Question: I am curious how this can happen ?
my command was only
'''
get-process
'''
the process is running and consuming some memory for sure, but why can WS(K) and VM(M) have negative values? (btw. I don't know exactly what WS and VM stands for)
I am using PowerShell 3.0
since I run a powershell script which checks the values and reports me if the value is below 0, I now get a mail because it's below 0 :)
How can I convert that into the value, no matter if it is negative or positive?

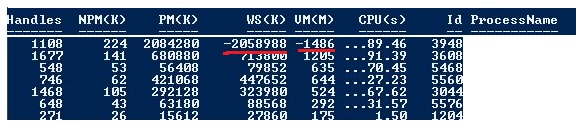
Answer: Some background on this <URL> getting mixed up between 32-bit/64-bit and signed/unsigned numbers.
If I run a 'get-process DBPROCESS' on a 64-bit server that has some hefty database processes, I can see some negative numbers e.g.
'''
. Handles NPM(K) PM(K) WS(K) VM(M) CPU(s) Id ProcessName
. ------- ------ ----- ----- ----- ------ -- -----------
. 19357 348 -297416 -581352 34 5,407.32 6012 DBPROCESS
'''
I'm going to look at the WS(K) - WorkingSet number.
Re-running the command below shows that there are additional 64-bit properties representing the same parameters:
'''
get-process DBPROCESS | select-object -property working* | fl
WorkingSet : -595304448
WorkingSet64 : <PHONE>
'''
The value for WorkingSet corresponeds to the WS(K) column multiplied by 1024
i.e. -581385 x 1024 = -595304448
We can see though, that WorkingSet64 is a much bigger number - far greater than the largest +ve number that a 32-bit signed integer can represent (2,147,483,647).
The binary representation for <PHONE> (according to Windows calculator) is (<PHONE> <PHONE> <PHONE> <PHONE>) - only 32 bits, but crucially, the most significant (leftmost) bit is a 1.
When numbers are represented in binary, the most significant bit represents the sign. A most significant bit (MSB) of 0 means it's a positive number. Conversely, an MSB of 1 means it's a negative number.
In this example then, PowerShell (or Windows) takes the bits and interprets them as a 32-bit signed integer which (according to Windows calculator again) is -595304448.
Interestingly, if I run the 'get-process' from a remote machine (Windows 7 - 64 bit), then both numbers are shown as negative. This is another question altogether I suspect...
'''
WorkingSet : -595304448
WorkingSet64 : -595304448
'''